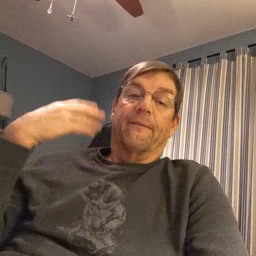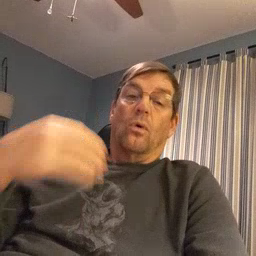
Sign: before